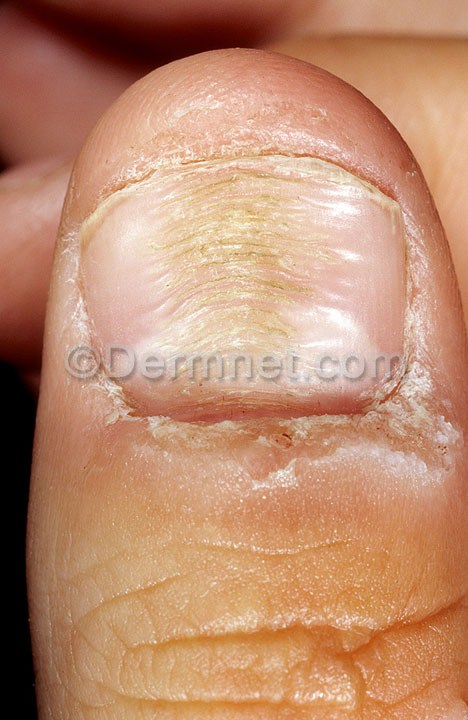
Disease: Nail Fungus and other Nail Disease